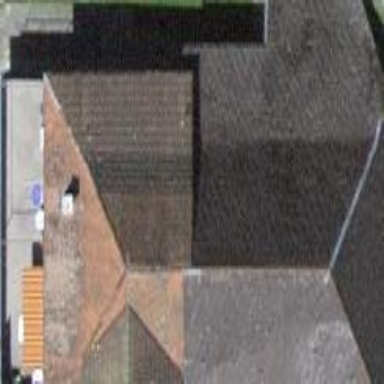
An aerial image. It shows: Farm building.